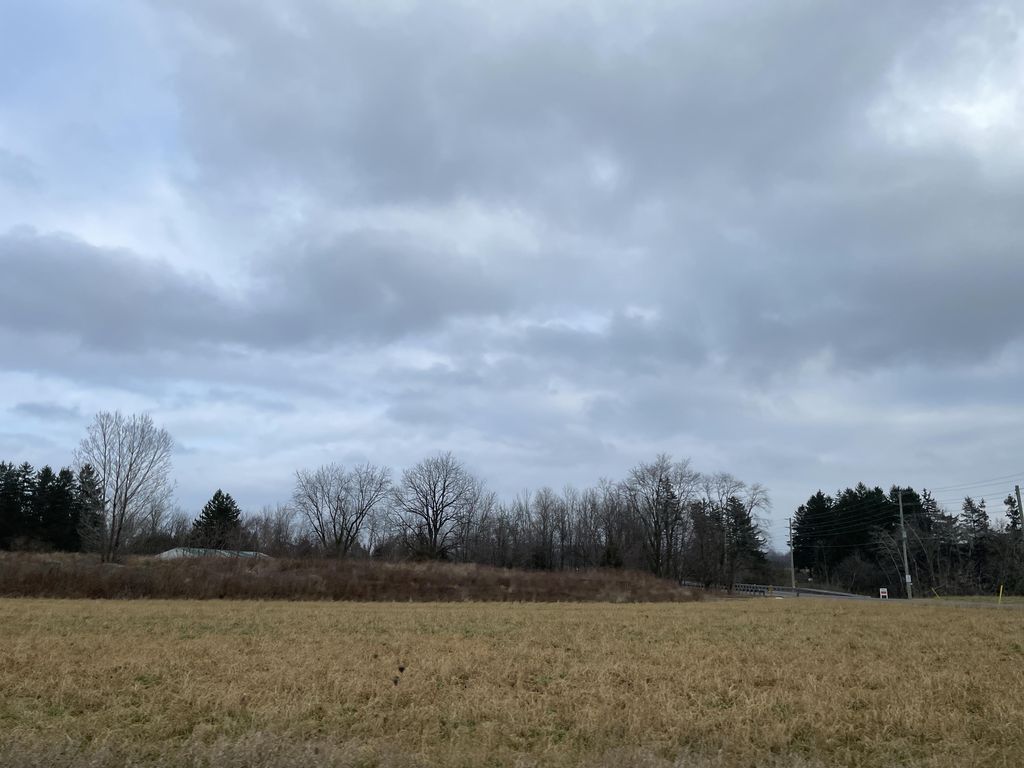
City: kitchener-waterloo